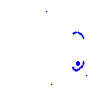
Particle: proton